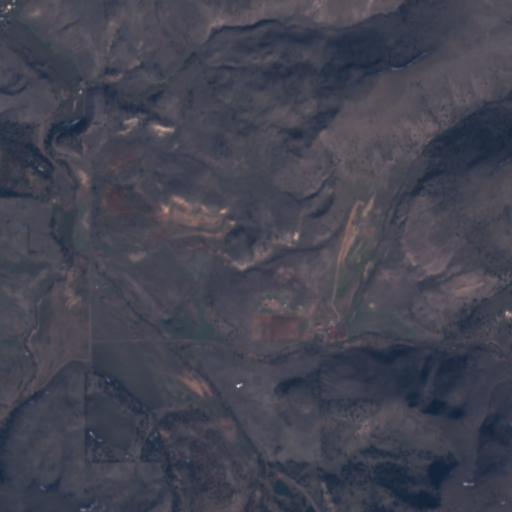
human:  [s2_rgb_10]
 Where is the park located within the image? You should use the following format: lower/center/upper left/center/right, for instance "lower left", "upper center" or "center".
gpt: The park is located in the center of the image.
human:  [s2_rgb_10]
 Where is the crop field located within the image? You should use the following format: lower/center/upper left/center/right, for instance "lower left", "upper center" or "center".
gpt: There is no crop field in the image.